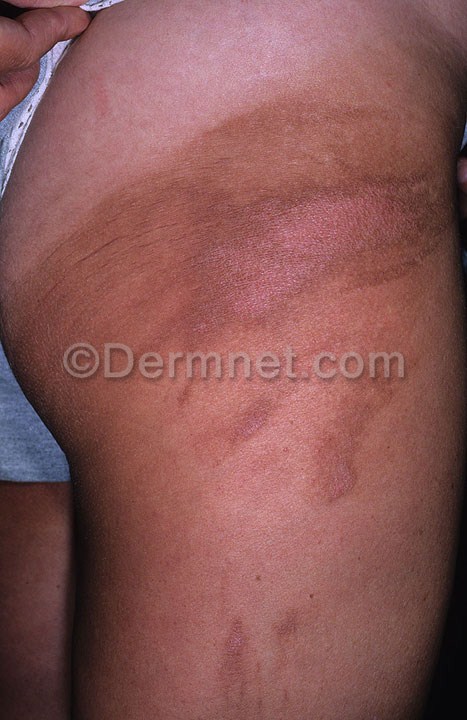
Disease: Light Diseases and Disorders of Pigmentation